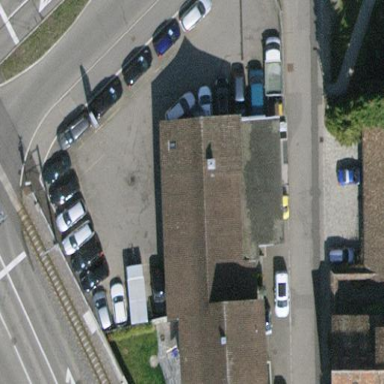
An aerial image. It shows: Building housing car shop.